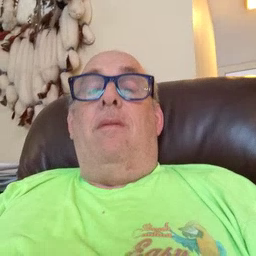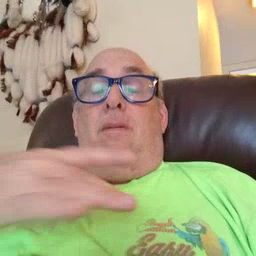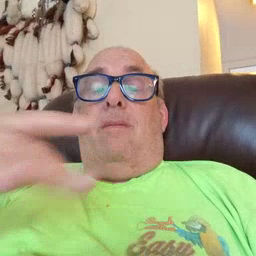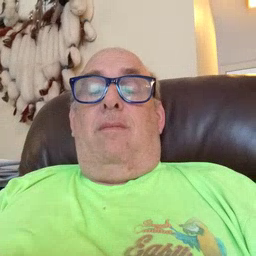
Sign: like